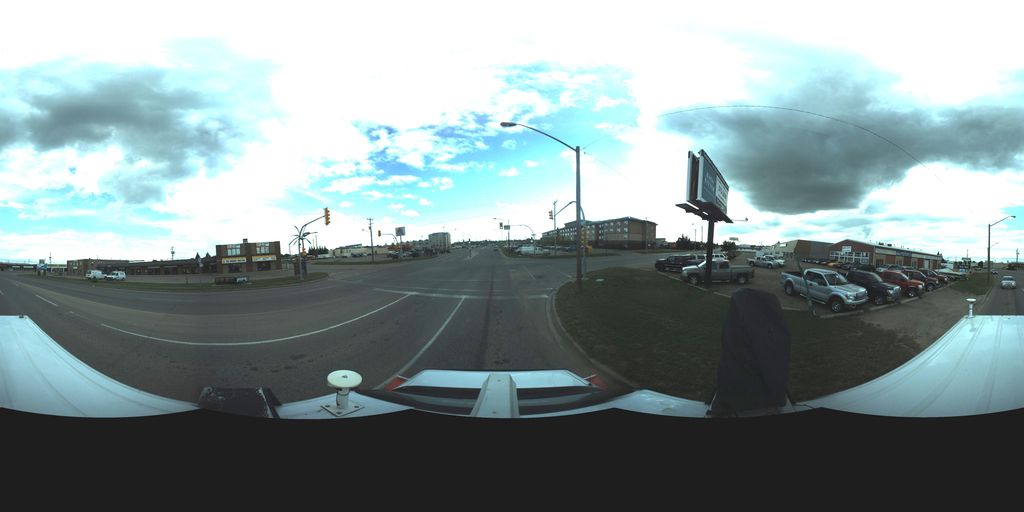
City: saskatoon